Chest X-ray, AP view. Patient: 47 years old, sex M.
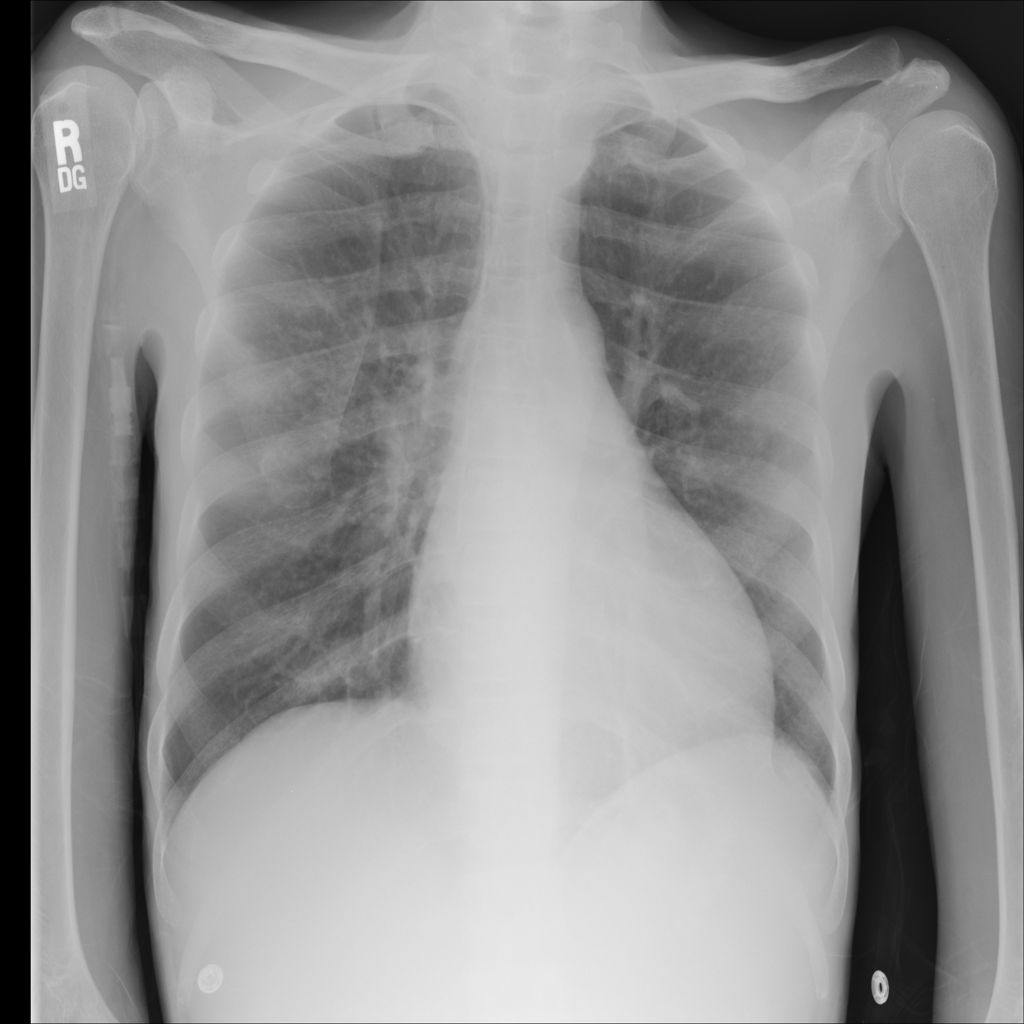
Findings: No Finding